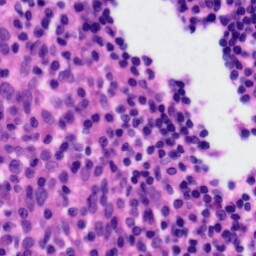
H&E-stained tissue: Tonsil